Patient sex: M
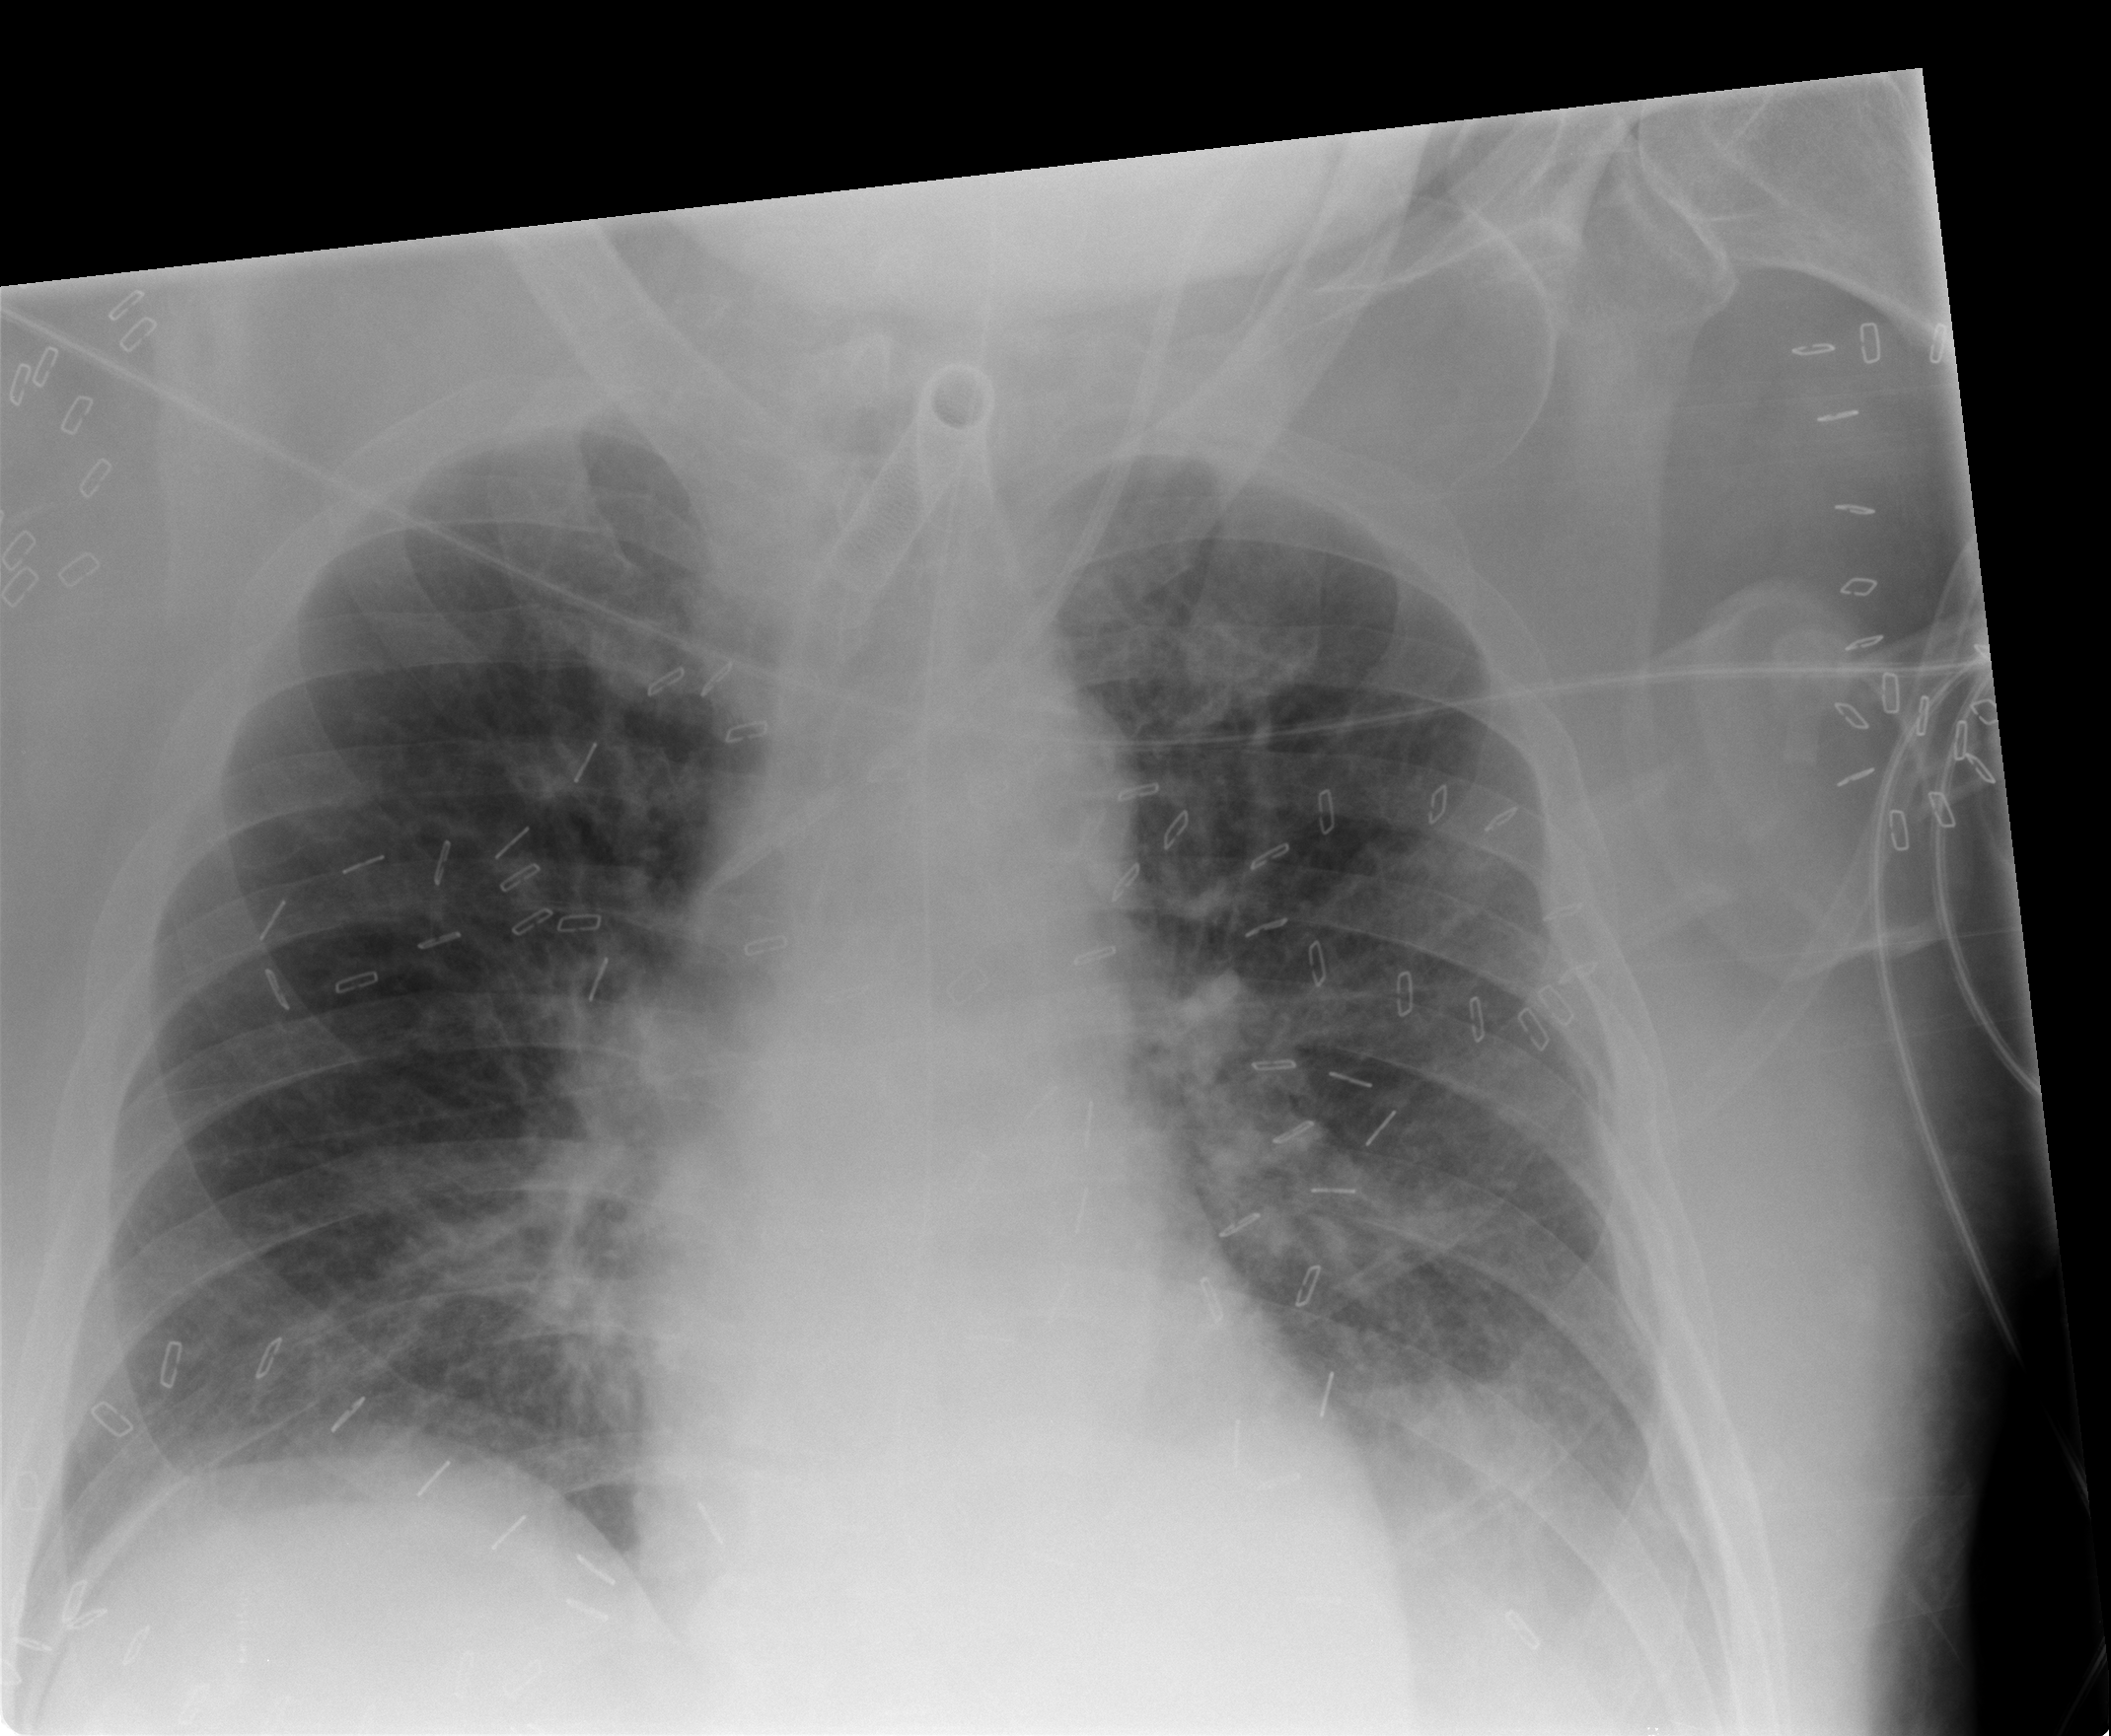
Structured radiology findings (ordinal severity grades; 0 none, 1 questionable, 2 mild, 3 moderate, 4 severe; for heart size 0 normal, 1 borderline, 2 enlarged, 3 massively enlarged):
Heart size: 0
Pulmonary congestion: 2
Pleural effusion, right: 2
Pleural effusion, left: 1
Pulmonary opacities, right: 0
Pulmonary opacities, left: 1
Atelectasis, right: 0
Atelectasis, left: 0